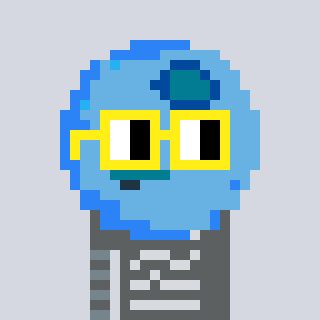
a pixel art character with square yellow glasses, a blueberry-shaped head and a green-colored body on a cool background